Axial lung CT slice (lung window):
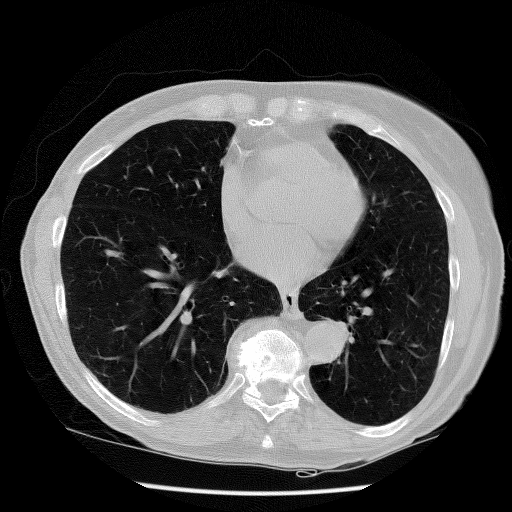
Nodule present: no